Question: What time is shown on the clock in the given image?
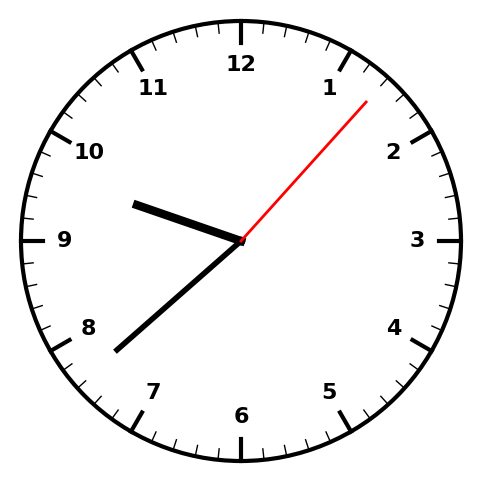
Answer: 09:38:07